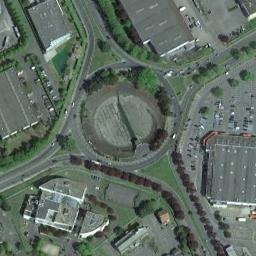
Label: roundabout